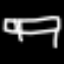
Label: bed